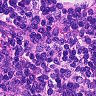
Metastatic tissue present: no